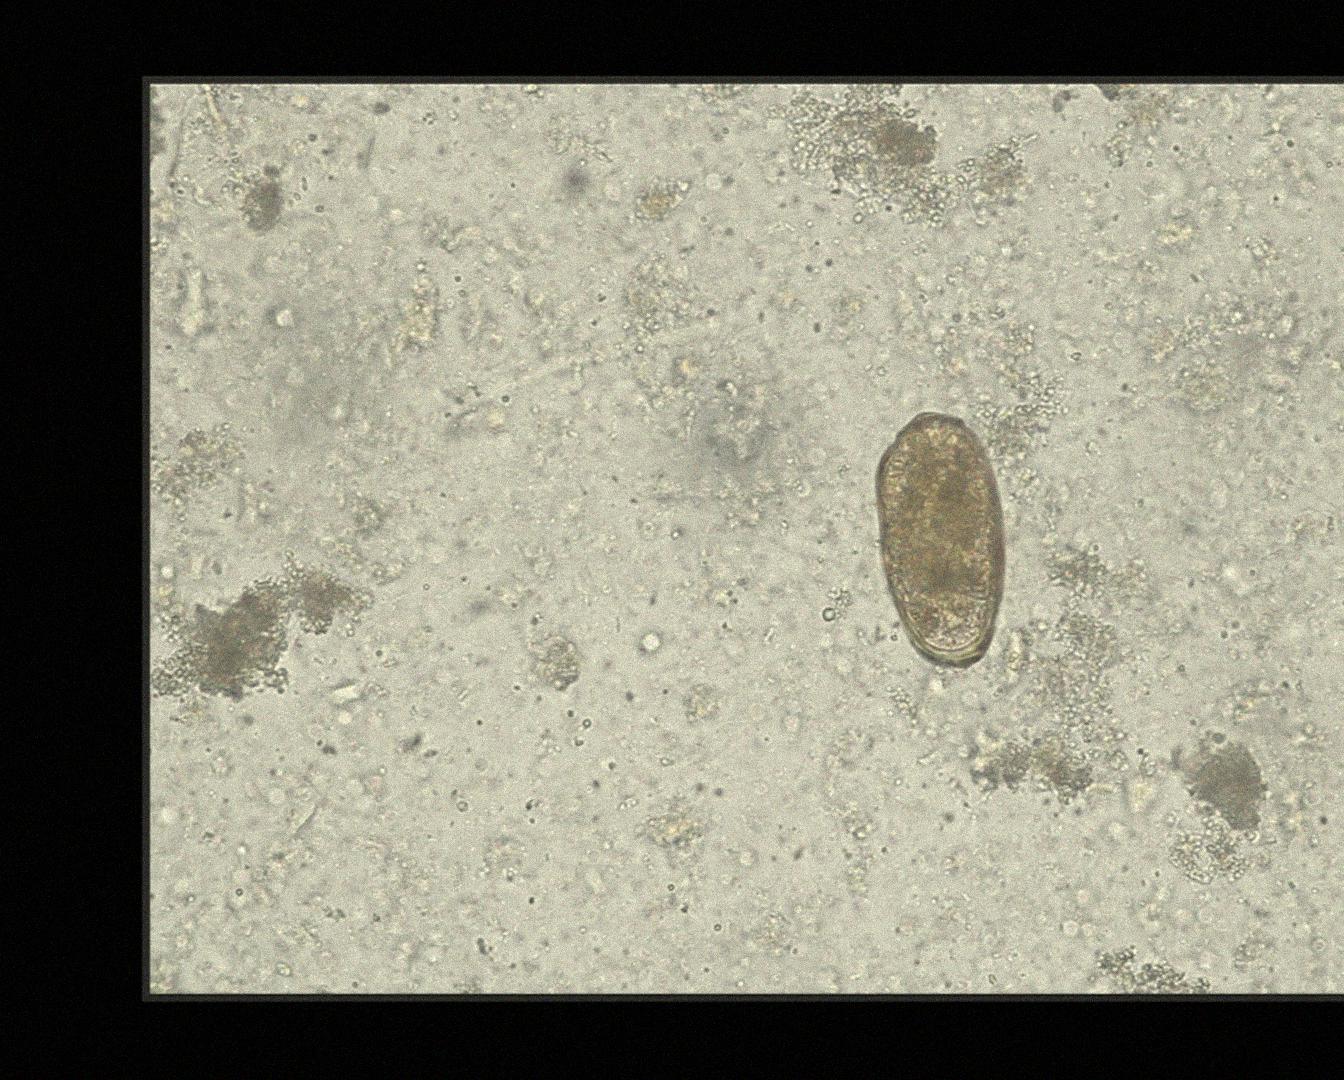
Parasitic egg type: Paragonimus spp